Interaction volume radius: 5 \u00c5
Interaction volume height: 30 \u00c5
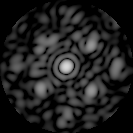
Disorder parameter: 0.5026